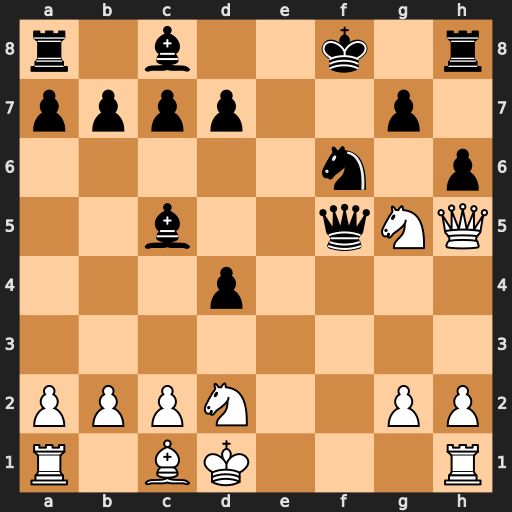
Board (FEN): r1b2k1r/pppp2p1/5n1p/2b2qNQ/3p4/8/PPPN2PP/R1BK3R
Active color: w
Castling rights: -
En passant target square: -
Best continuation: Qf7#